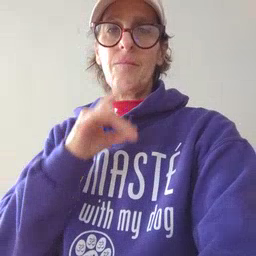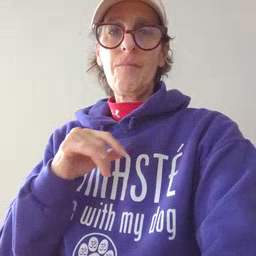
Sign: story